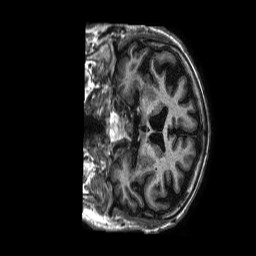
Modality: T1w
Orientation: coronal
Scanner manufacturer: philips
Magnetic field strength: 1.5 T
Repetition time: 0.00807 s
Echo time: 0.003711 s